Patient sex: M
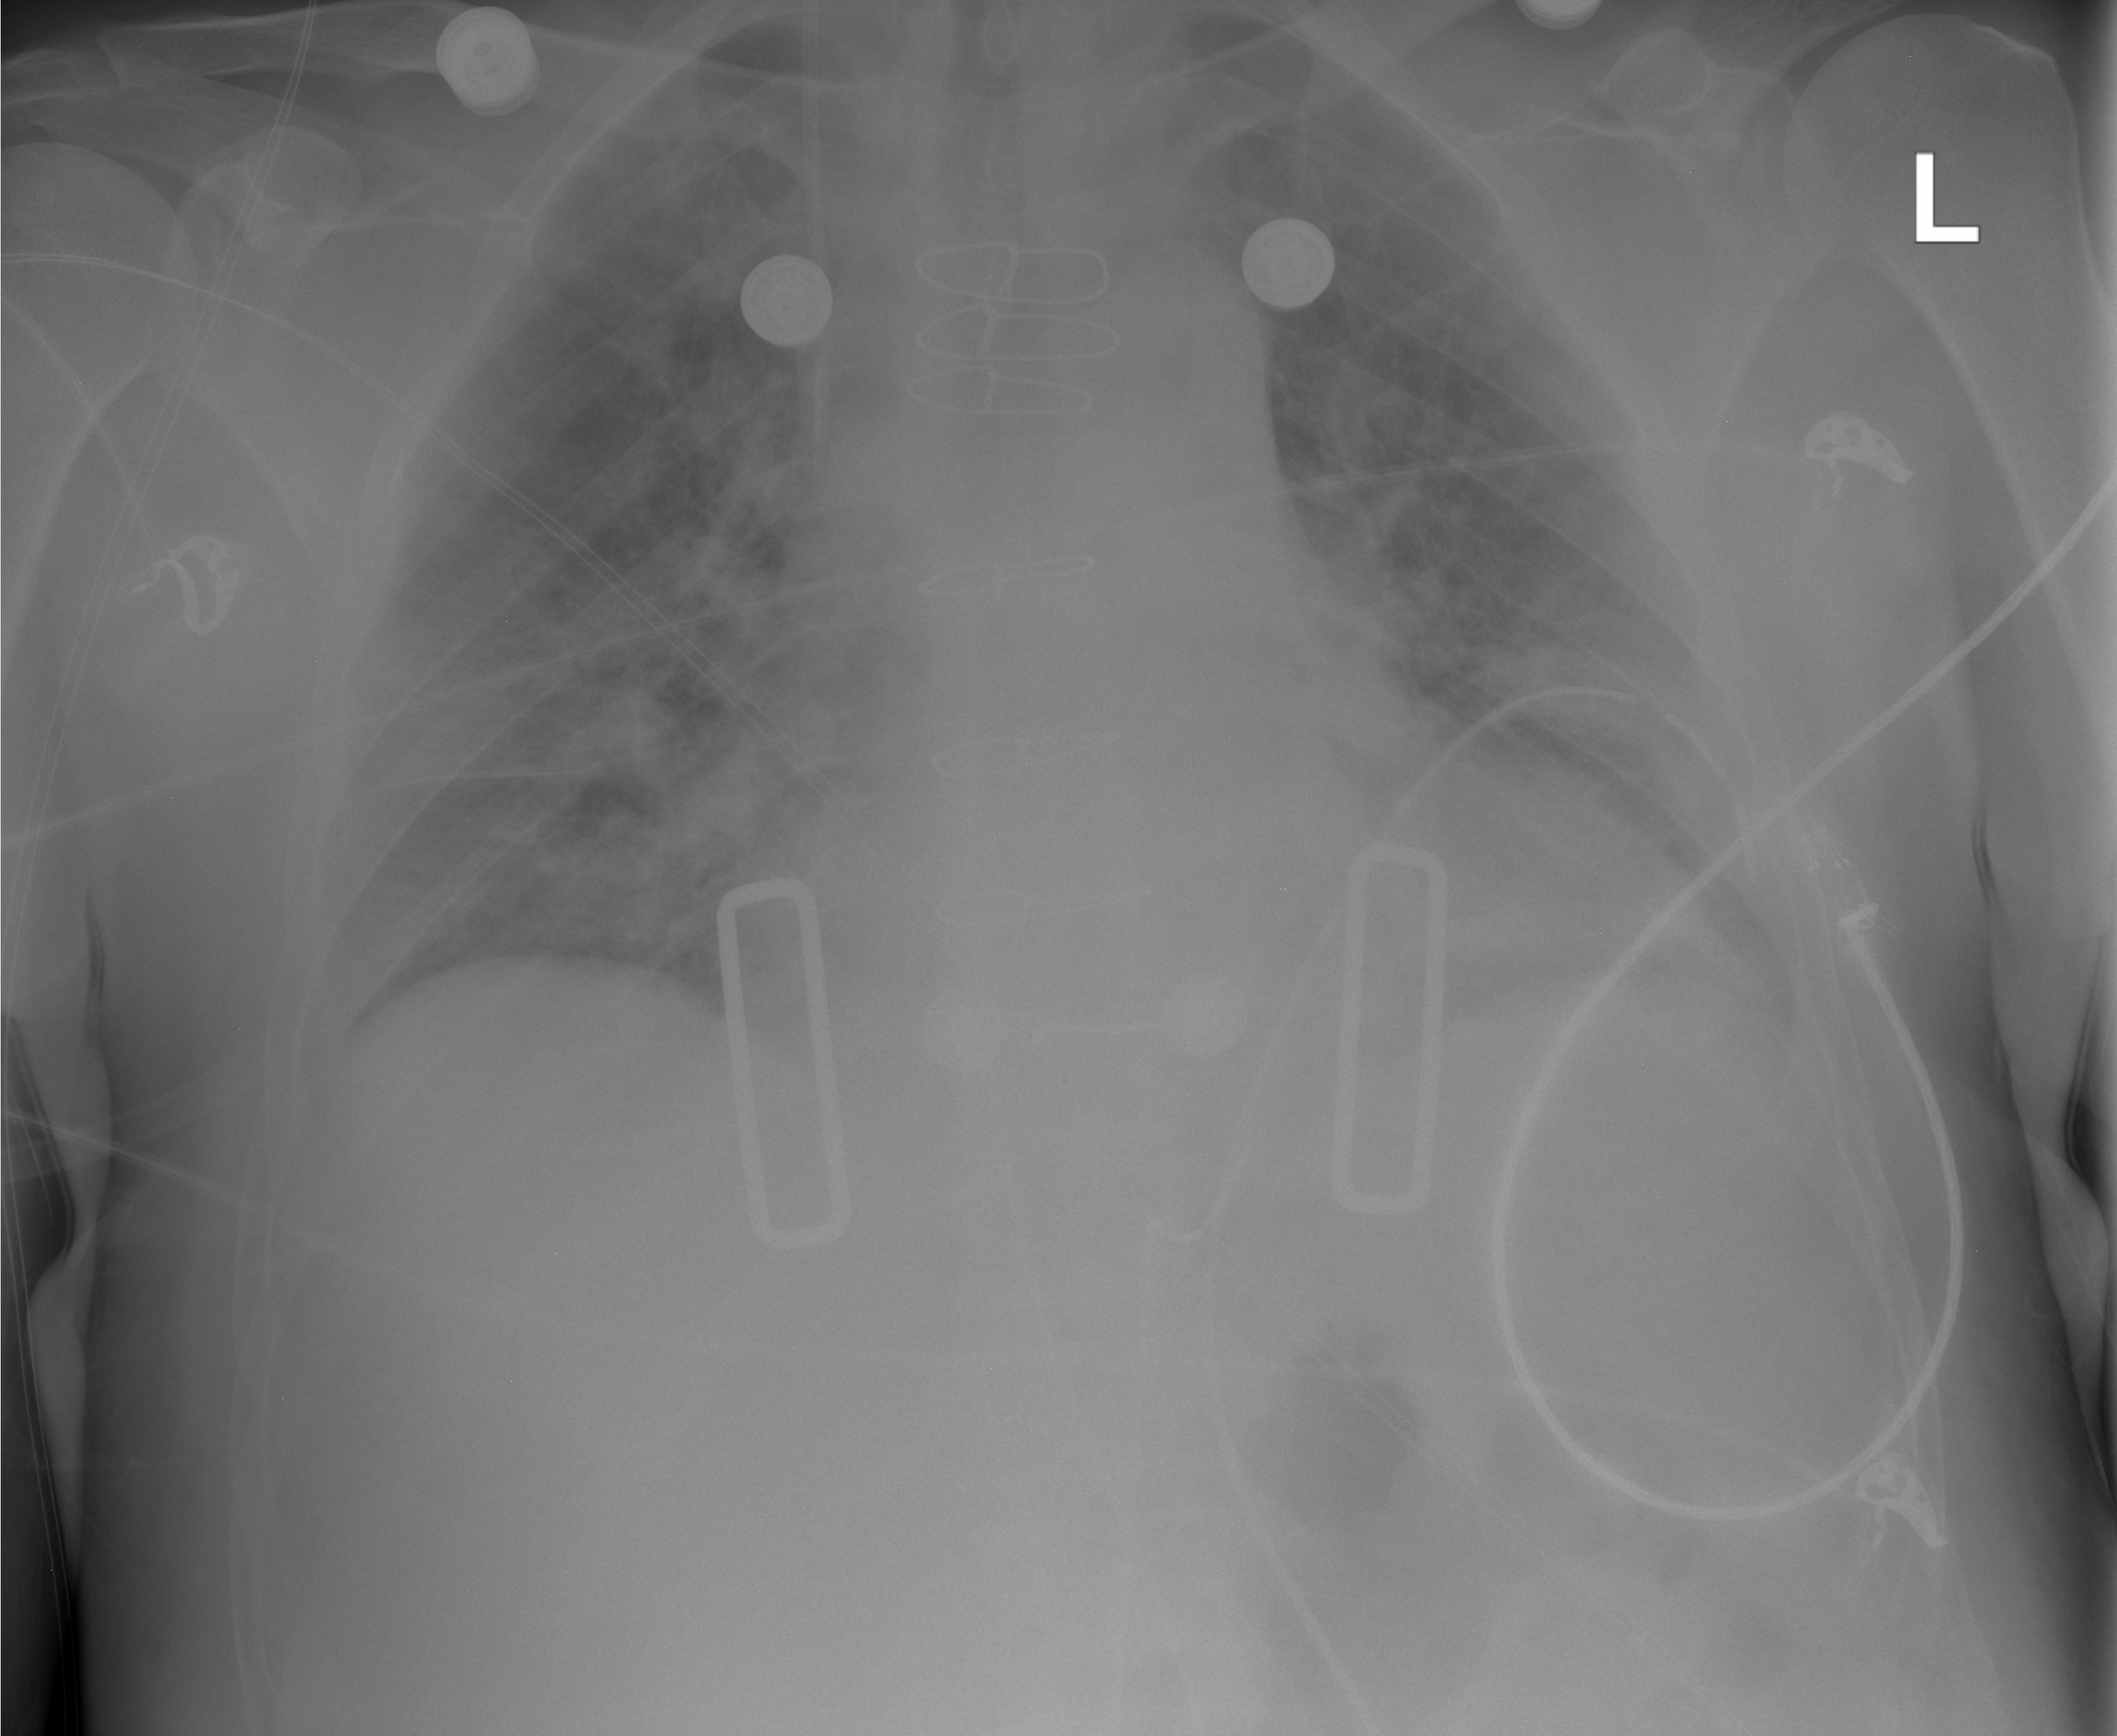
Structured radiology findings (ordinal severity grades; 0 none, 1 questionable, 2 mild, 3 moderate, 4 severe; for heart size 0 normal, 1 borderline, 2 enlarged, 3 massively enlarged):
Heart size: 2
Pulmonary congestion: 3
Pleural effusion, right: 2
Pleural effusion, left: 2
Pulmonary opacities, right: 2
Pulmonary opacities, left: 0
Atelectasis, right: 2
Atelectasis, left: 2